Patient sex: F
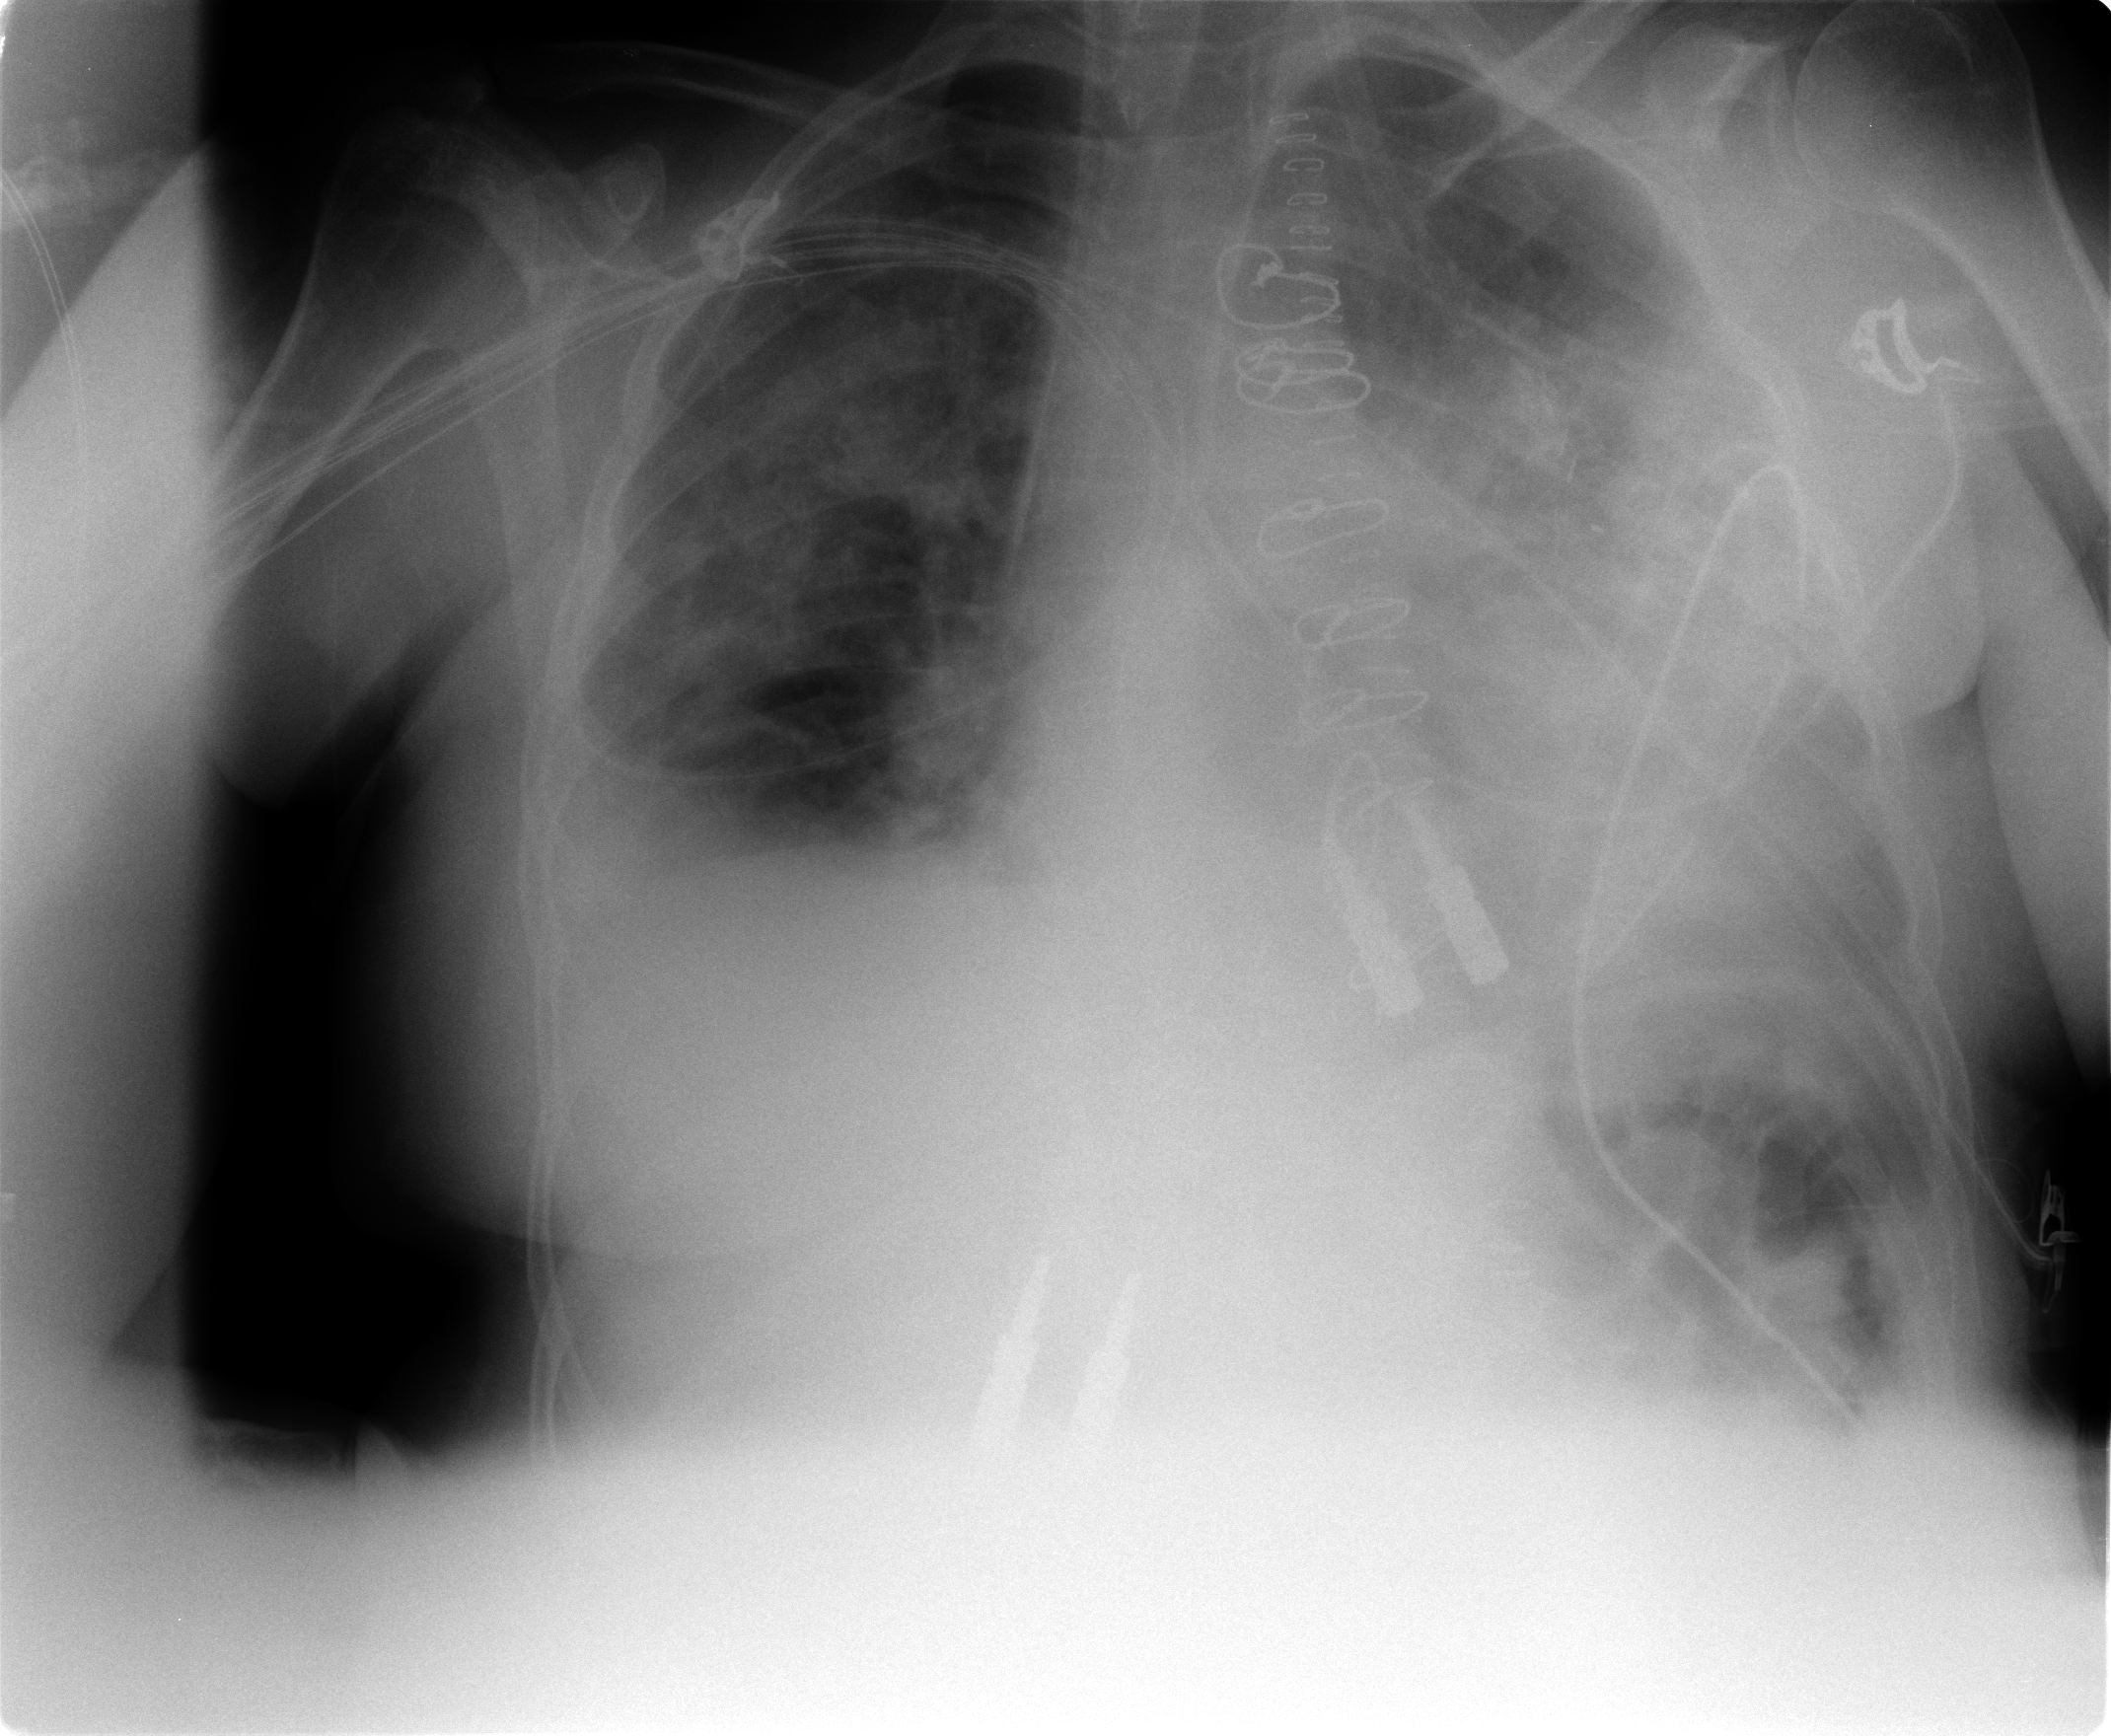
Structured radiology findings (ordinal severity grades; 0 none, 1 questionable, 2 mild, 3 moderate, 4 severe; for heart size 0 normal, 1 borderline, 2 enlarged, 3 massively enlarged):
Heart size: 2
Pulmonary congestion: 3
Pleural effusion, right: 2
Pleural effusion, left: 2
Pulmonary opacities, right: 2
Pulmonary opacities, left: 3
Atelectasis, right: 2
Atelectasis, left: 3